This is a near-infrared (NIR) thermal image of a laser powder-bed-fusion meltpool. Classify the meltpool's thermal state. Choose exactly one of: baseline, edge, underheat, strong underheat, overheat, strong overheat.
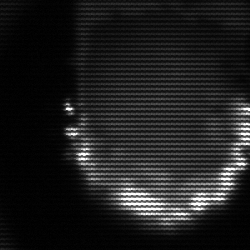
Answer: baseline